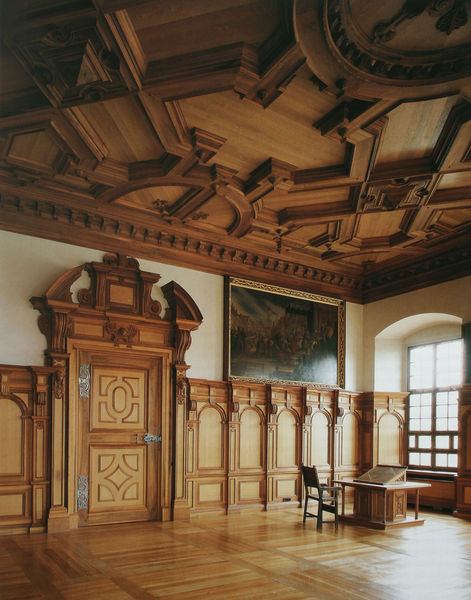
Titel: Das rekonstruierte nordwestliche Fürstenzimmer
Künstler: Elias Holl
Standort: Augsburg
Institution: Rathaus
Schlagwörter: dunkel, gemälde, weiß, ocker, braun, bunt, fenster, hell, holz, licht, raum, stuhl, säule, säulen, tisch, tür, zimmer, schloss, malerei, ornament, wand, architektur, barock, rahmen, bild, goldrahmen, innenraum, türbogen, sonne, boden, gold, decke, innen, renaissance, farbig, holzschnitt, schreibtisch, bogen, parkett, sonnenlicht, giebel, sprossenfenster, türe, saal, rundbogen, verkleidung, holzboden, ornamente, verzierung, türrahmen, stube, podest, tor, halle, foto, fotografie, nische, belichtung, palast, fichte, holzdecke, rathaus, vitrine, arkaden, pult, einlegearbeit, intarsie, intarsien, schnitzerei, fries, portal, wappen, laibung, pforte, farb, dekce, eiche, holzvertäfelung, lesepult, icht, kasetten, kassetten, kassettendecke, konsolen, museum, zierde, beschlag, schreibpult, sekretär, korbbogen, hängung, furnier, tropfen, beschläge, schanier, geschnitzt, innenarchitektur, schreinerarbeit, stugl, vertäfelung, lesung, jagdschloss, kasette, studio, spätbarock, wandvertäfelung, kasettendecke, repräsentativ, leibung, supraporte, augsburg, wandverkleidung, wohnbereich, wandtäfelung, rat, holztäfelung, füllungen, sprenggiebel, täfelung, gemalde, offiziell, holuz, gebäudeinnen, intarsein, lesezimmer, schreibput, schriebpult, ratsstube, parkezz, foto zimmer, fensterwölbung